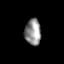
Tissue: skin
Cell type: Epithelial cells
Senescence score: 0.2408
Nuclear area (px): 413
Mean DAPI intensity: 144.22